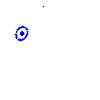
Particle: kaon